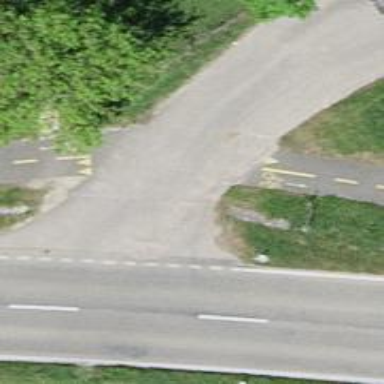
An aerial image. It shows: Asphalt cycleway.